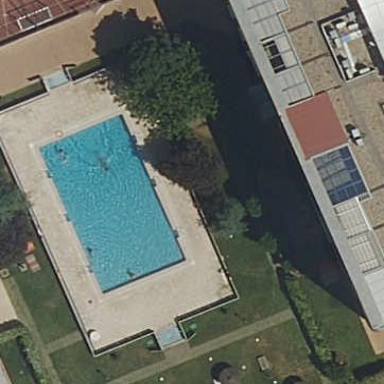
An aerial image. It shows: Swimming pool located in leisure land.